The image folds the raw vibration samples of a bearing signal into a 2-D grayscale square (signal-to-image encoding). Based on the visible evidence, which condition applies: normal, inner_race, outer_race, ball?
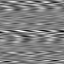
Answer: outer_race